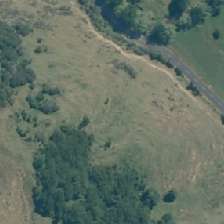
Land cover: low_producing_grassland